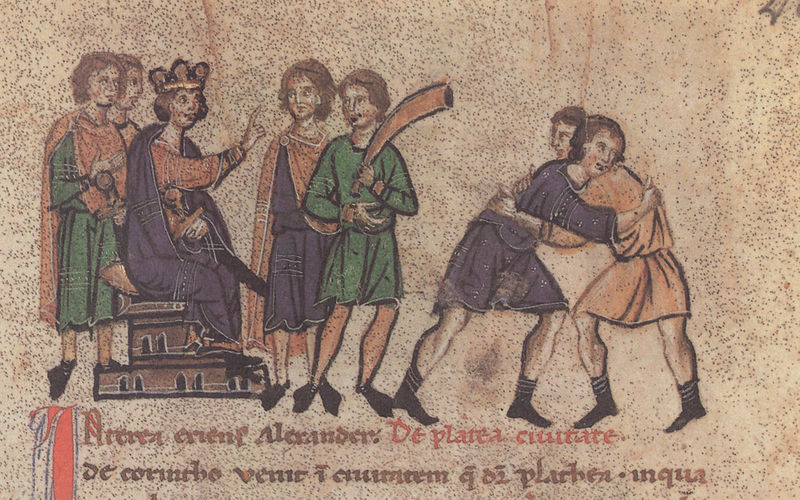
Titel: Alexanderroman
Institution: Leipzig, Stadtbibliothek
Schlagwörter: blau, mann, umhang, grün, menschen, braun, finger, geste, männer, zeichnung, rot, tuch, horn, signatur, gold, mantel, gewänder, krone, farbig, schrift, umarmung, könig, soldaten, thron, detail, inschrift, podest, umarmen, buch, seite, schwert, text, mosaik, buchseite, mittelalter, romanik, segnen, umhänge, miniatur, latein, zunika, buchmalerei, freunde, alexander, hare, knappe, knappen, alexanderroman, thronhorn